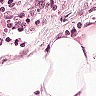
Metastatic tissue present: yes